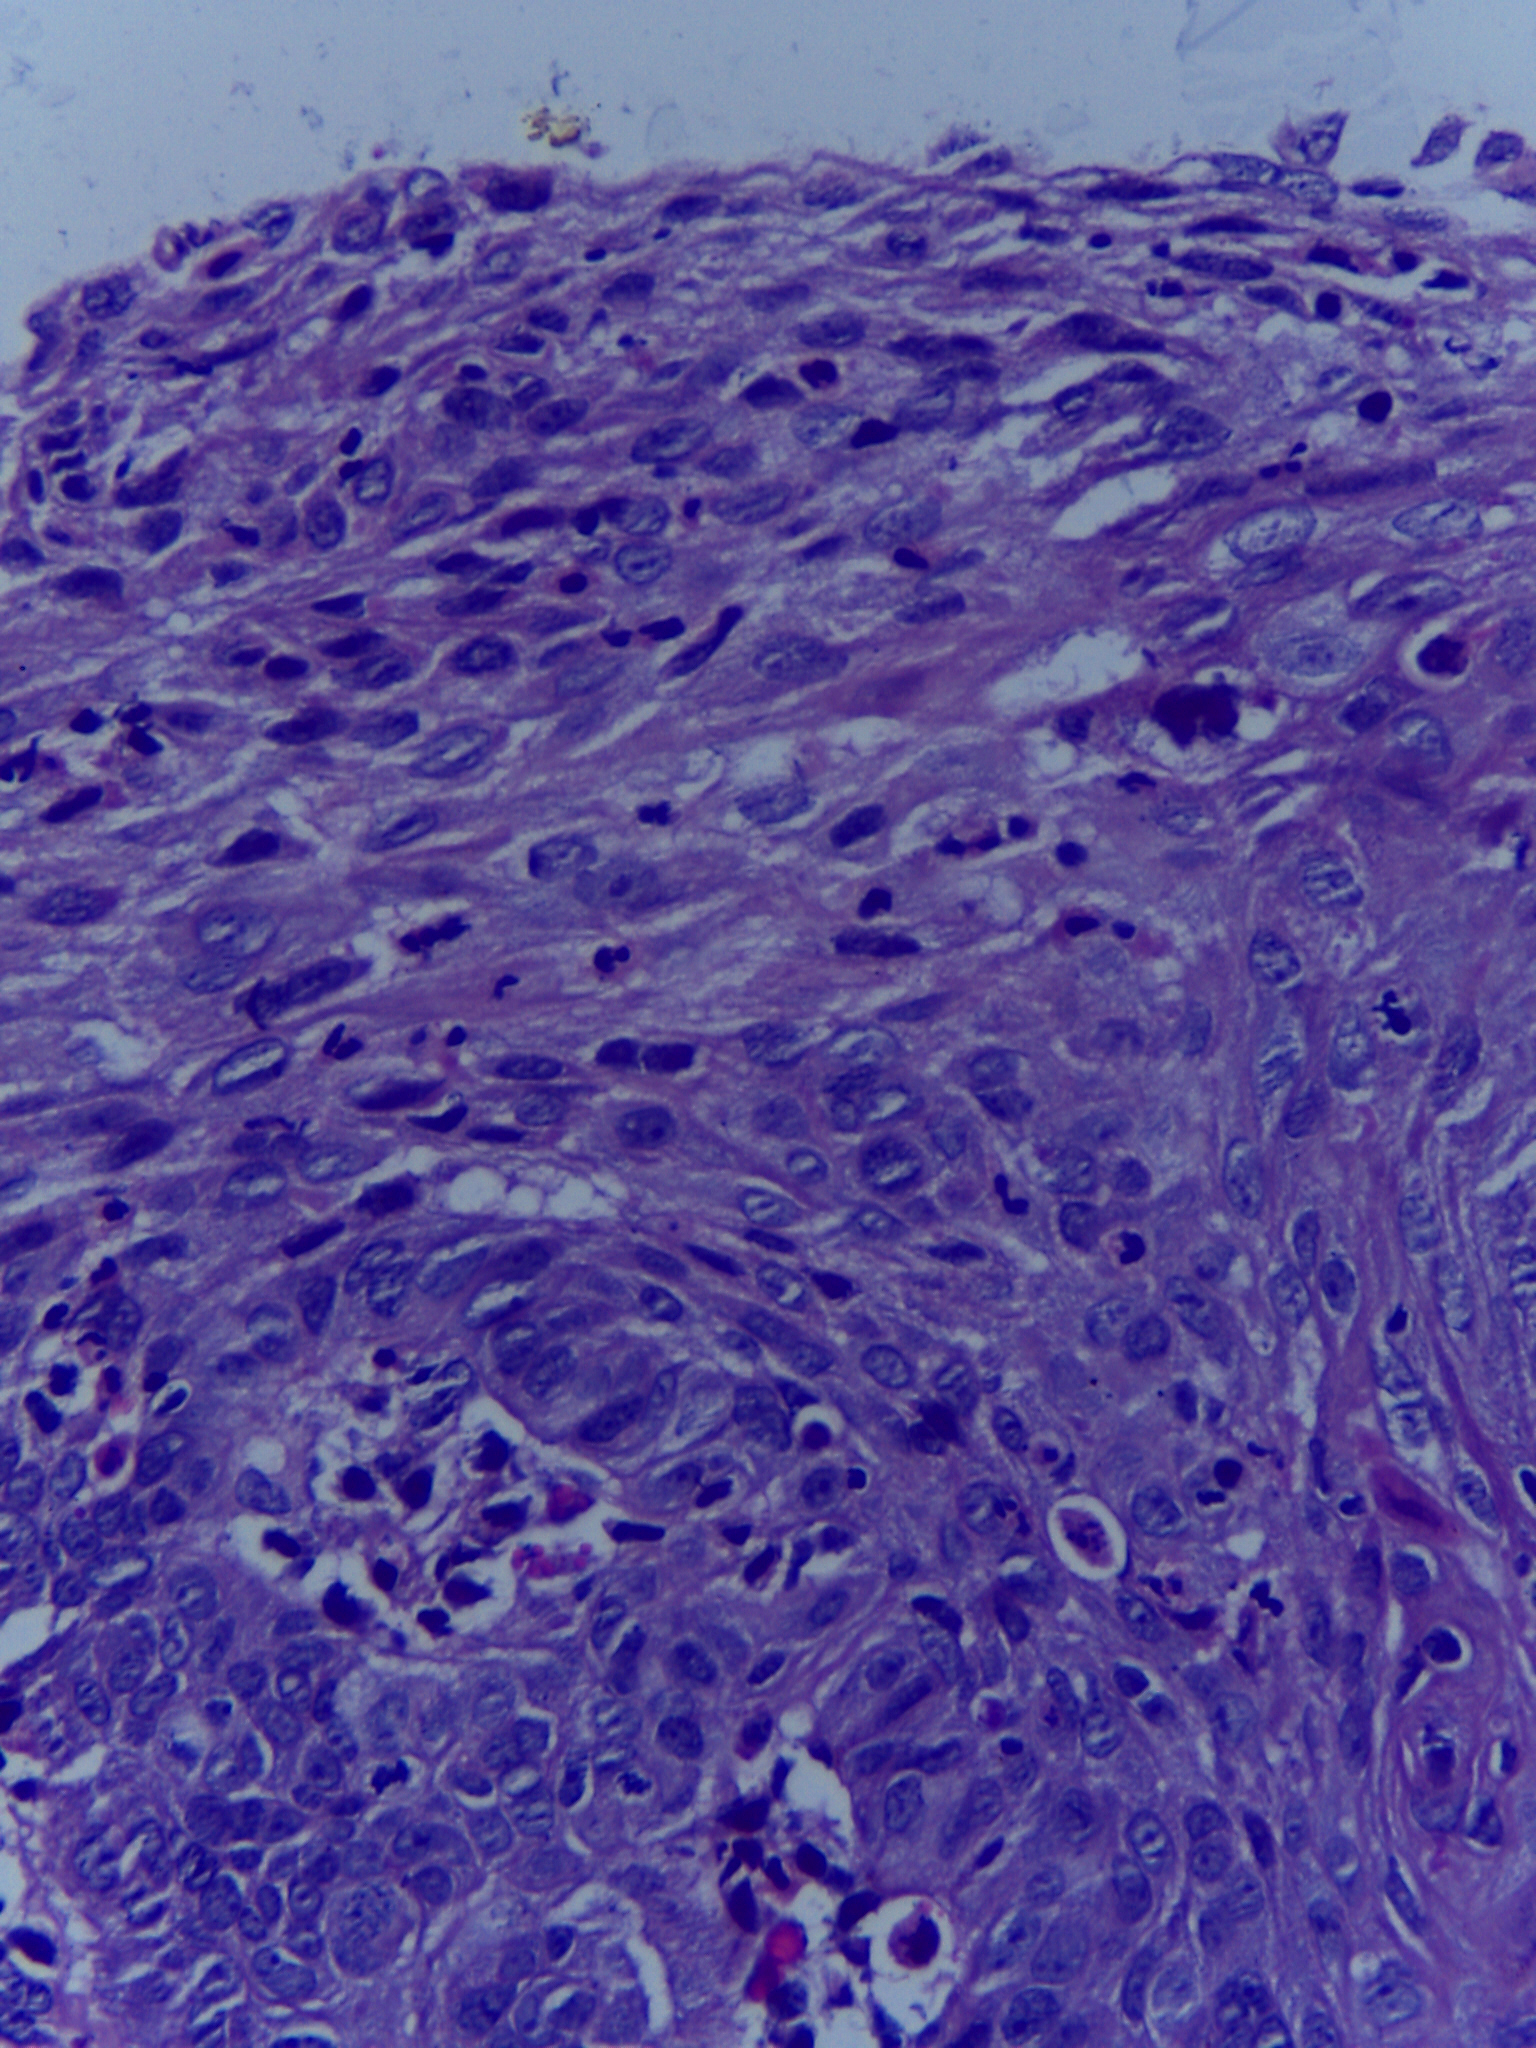
Diagnosis: OSCC